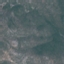
Land use / land cover: HerbaceousVegetation